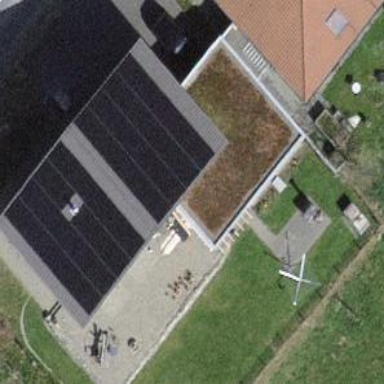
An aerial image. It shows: Solar power generator.